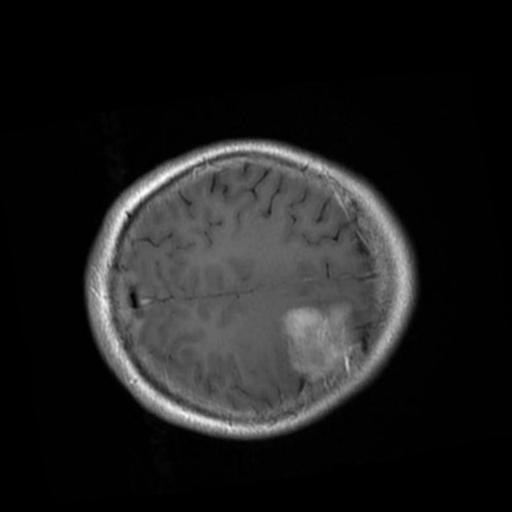
Label: brain_menin